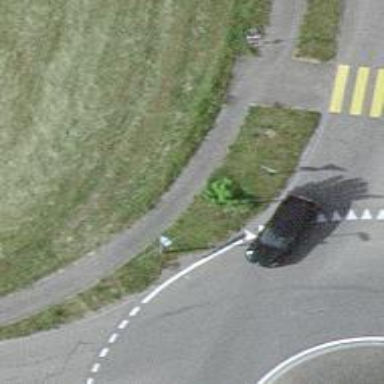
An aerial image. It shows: Sidewalk.